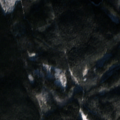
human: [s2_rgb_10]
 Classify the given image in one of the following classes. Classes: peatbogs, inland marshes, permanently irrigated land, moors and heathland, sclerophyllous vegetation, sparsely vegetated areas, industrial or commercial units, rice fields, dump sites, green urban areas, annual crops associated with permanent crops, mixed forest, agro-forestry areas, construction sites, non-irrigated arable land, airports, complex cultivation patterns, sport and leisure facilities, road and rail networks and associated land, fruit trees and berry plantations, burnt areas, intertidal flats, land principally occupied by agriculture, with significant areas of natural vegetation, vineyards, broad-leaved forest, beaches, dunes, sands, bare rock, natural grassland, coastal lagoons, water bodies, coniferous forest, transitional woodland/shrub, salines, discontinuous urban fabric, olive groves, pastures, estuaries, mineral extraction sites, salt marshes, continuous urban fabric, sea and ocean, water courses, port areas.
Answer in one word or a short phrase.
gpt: coniferous forest, mixed forest